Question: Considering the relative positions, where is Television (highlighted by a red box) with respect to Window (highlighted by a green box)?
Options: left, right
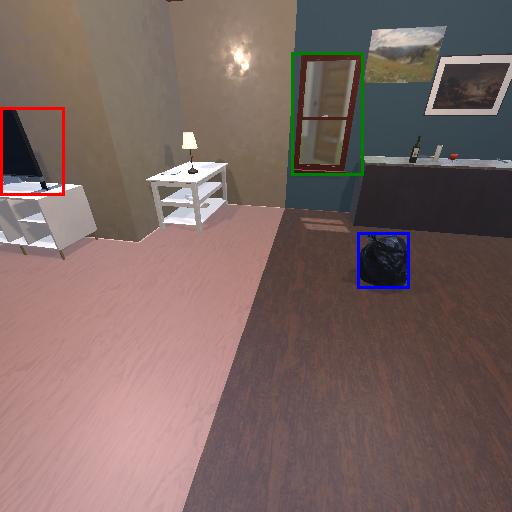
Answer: left